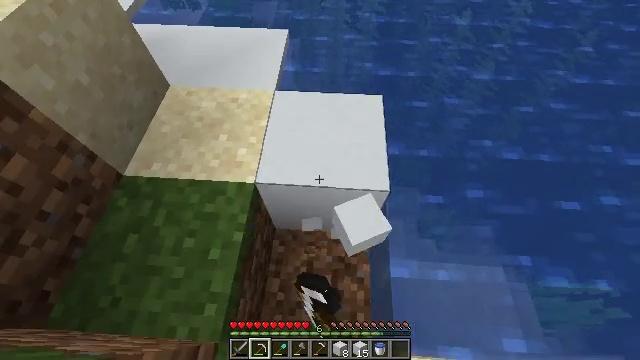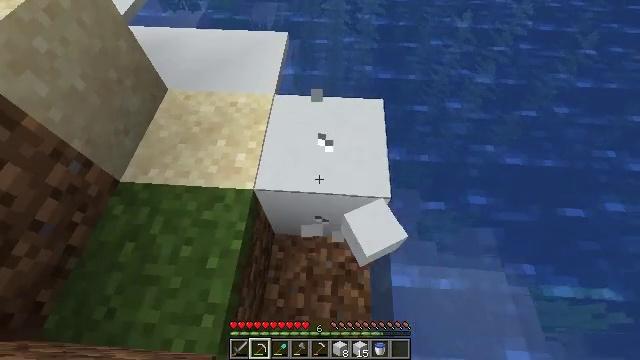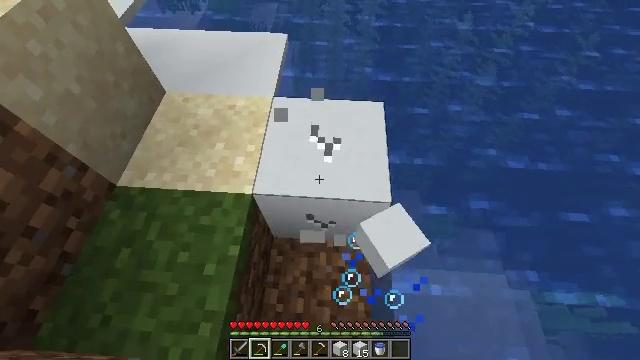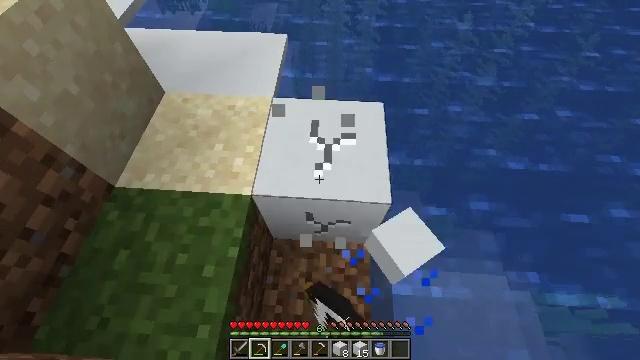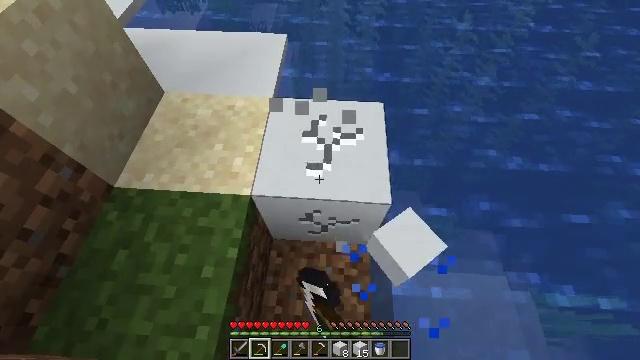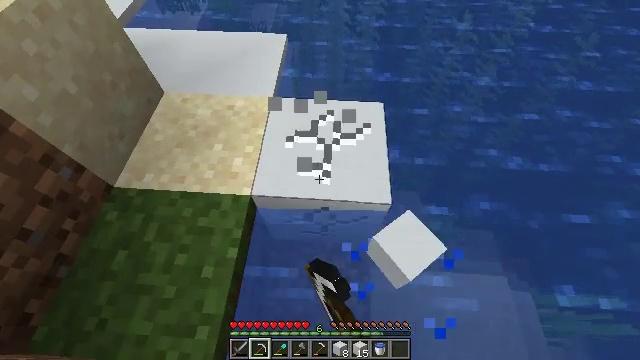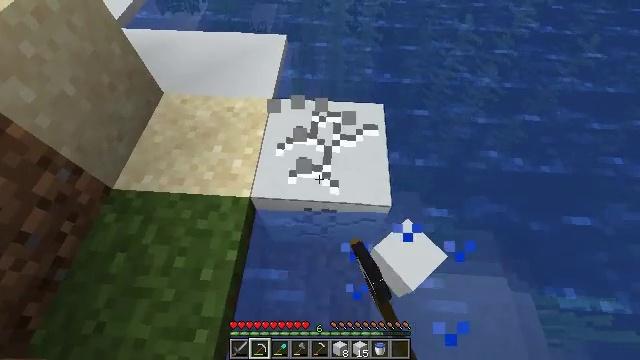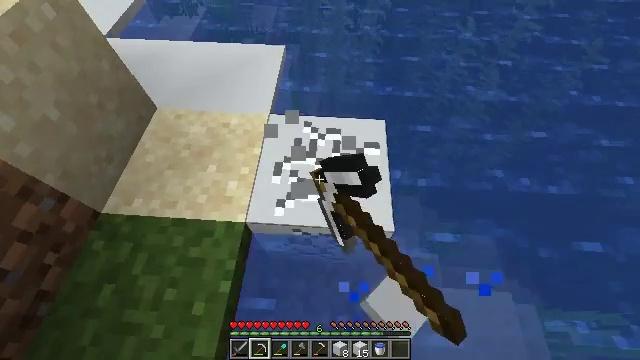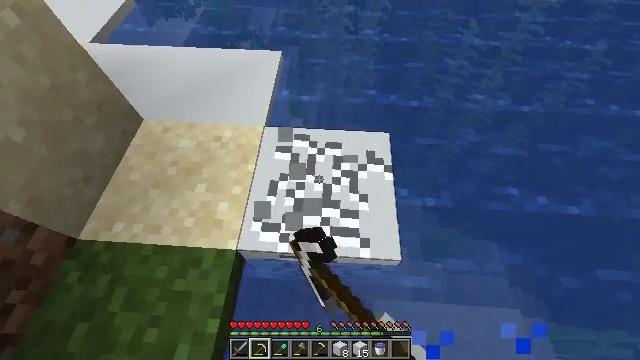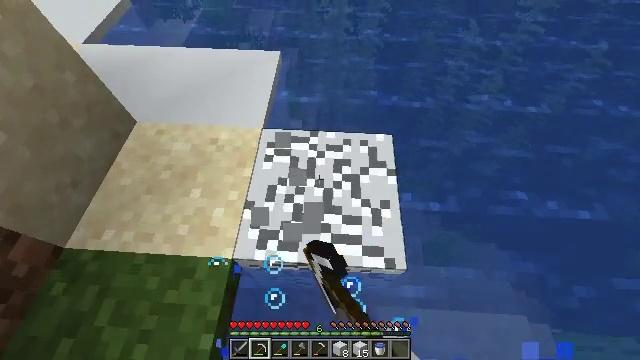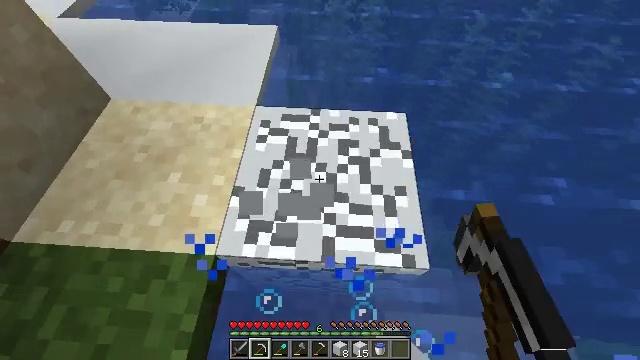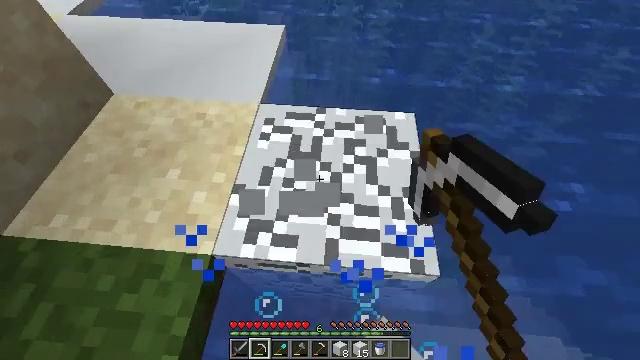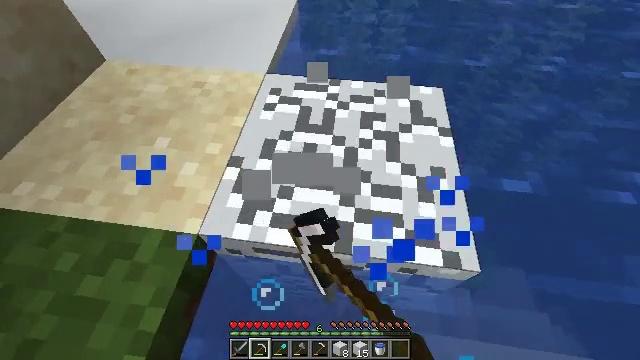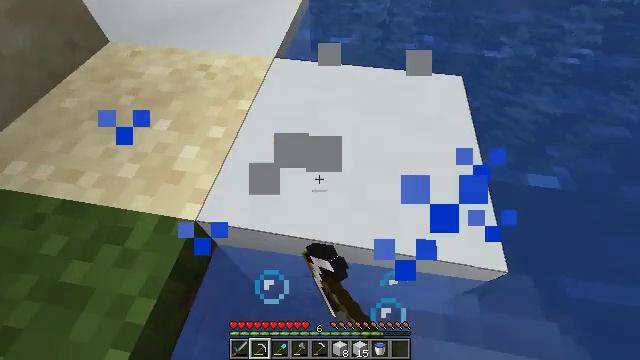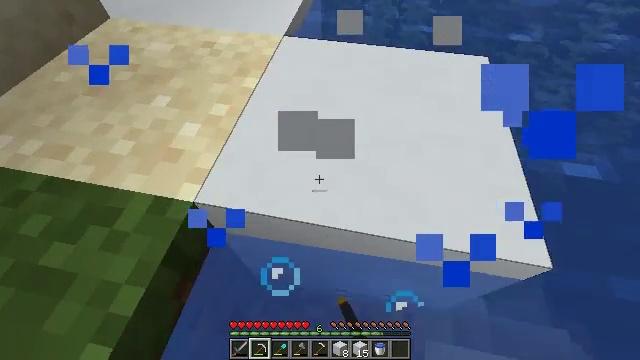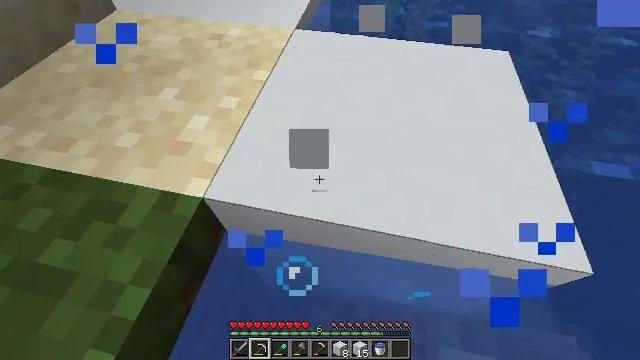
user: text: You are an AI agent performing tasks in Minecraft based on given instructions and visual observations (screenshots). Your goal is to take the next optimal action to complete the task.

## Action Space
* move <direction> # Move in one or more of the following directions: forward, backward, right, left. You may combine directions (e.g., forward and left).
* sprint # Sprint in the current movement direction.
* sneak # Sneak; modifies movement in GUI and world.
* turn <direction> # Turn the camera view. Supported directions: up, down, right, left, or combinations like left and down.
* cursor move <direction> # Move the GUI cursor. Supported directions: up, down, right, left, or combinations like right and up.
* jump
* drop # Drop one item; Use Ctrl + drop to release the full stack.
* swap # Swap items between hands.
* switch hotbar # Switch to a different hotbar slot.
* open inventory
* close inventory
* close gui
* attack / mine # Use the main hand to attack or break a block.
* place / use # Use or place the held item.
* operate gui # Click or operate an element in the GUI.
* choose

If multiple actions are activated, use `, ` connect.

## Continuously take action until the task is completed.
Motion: motion action
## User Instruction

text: Mine the white concrete block.
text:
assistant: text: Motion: attack / mine
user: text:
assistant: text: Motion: attack / mine
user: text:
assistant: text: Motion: attack / mine
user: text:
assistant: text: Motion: attack / mine
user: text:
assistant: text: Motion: attack / mine
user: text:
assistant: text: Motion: move forward, attack / mine
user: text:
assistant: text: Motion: move forward, attack / mine
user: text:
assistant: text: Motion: move forward, attack / mine
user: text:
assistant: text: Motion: attack / mine
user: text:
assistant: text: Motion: attack / mine
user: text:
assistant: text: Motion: turn left and up, attack / mine
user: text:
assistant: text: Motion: turn left and up, attack / mine
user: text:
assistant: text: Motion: turn left
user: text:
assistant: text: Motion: turn left
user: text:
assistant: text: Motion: no_op
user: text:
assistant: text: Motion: turn left and up
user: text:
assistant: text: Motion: move forward
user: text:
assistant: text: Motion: move forward
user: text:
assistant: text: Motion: move forward
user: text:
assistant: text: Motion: move forward, turn right and down
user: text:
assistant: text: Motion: turn right and down, attack / mine
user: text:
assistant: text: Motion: turn right, attack / mine
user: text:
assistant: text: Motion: turn right and up, attack / mine
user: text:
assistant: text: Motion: turn right and up, attack / mine
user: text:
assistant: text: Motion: attack / mine
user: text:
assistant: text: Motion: attack / mine
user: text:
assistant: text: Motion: attack / mine
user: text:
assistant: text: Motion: attack / mine
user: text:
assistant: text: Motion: attack / mine
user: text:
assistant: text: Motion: attack / mine